Question: I have one QTreewidget which displays a list of objects only in top level.
So you can think it as list widget.
Because QListWidget doesn't support multi-column, I use QTreeWidget.
I controlled drag-and-drop related properties like this.
'''
dragEnabled = true
dragDropOverwriteMode = true
dragDropMode = InternalMove
'''

The problem is when I drag and drop items in this treewidget, dropped item goes into child of other item, and this is not what I want. I need only one top level, because what I need is list , not tree.
Is there any way to implement only re-ordering of items?
If not, Can you provide me other way instead of QTreeWidget?
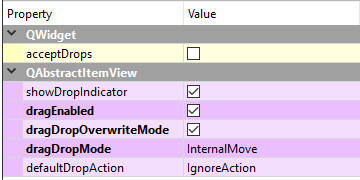
Answer: Using following code, I could make sortable, multi-column, context-menu triggerable list using QTreeView.
'''
ui->sensorTreeView->setColumnCount(2);
ui->sensorTreeView->setSelectionMode(QAbstractItemView::MultiSelection);
ui->sensorTreeView->setSelectionBehavior(QAbstractItemView::SelectRows);
ui->sensorTreeView->setContextMenuPolicy(Qt::CustomContextMenu);
ui->sensorTreeView->setEditTriggers(QAbstractItemView::NoEditTriggers);
ui->sensorTreeView->setItemsExpandable(false);
ui->sensorTreeView->setExpandsOnDoubleClick(false);
ui->sensorTreeView->setDragEnabled(true);
ui->sensorTreeView->viewport()->setAcceptDrops(true);
ui->sensorTreeView->setDropIndicatorShown(true);
ui->sensorTreeView->setDragDropMode(QAbstractItemView::InternalMove);
'''